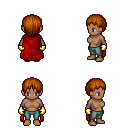
a pixel art fantasy rpg character, female body template, human, dark skin, red cape, teal pants, brunette plain hairstyle, gold gloves, four views (front, back, left, right), 2x2 character sprite sheet, small pixel art, hard edges, no anti-aliasing